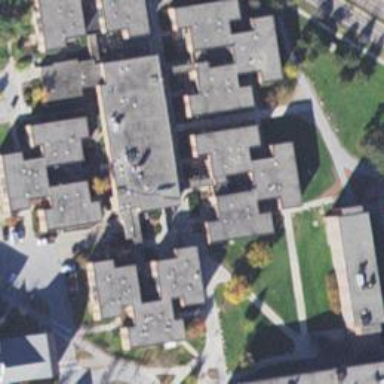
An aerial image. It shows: Dormitory building.